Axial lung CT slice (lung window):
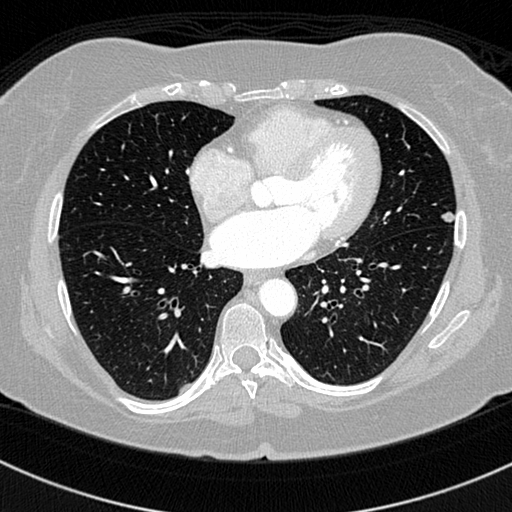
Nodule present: yes
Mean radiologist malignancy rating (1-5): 3.25